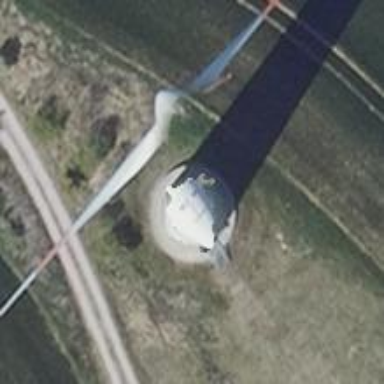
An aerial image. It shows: Wind generator powered by wind. The generator type is horizontal axis and it uses wind turbines.